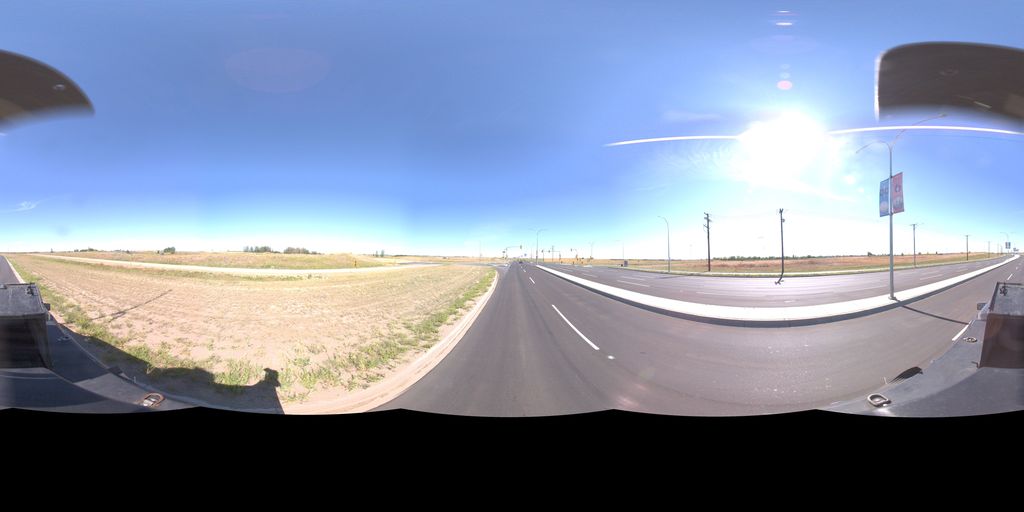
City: saskatoon